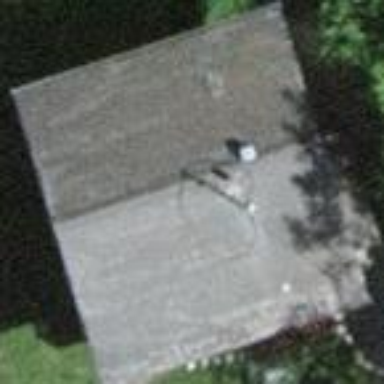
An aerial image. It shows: Simple house.